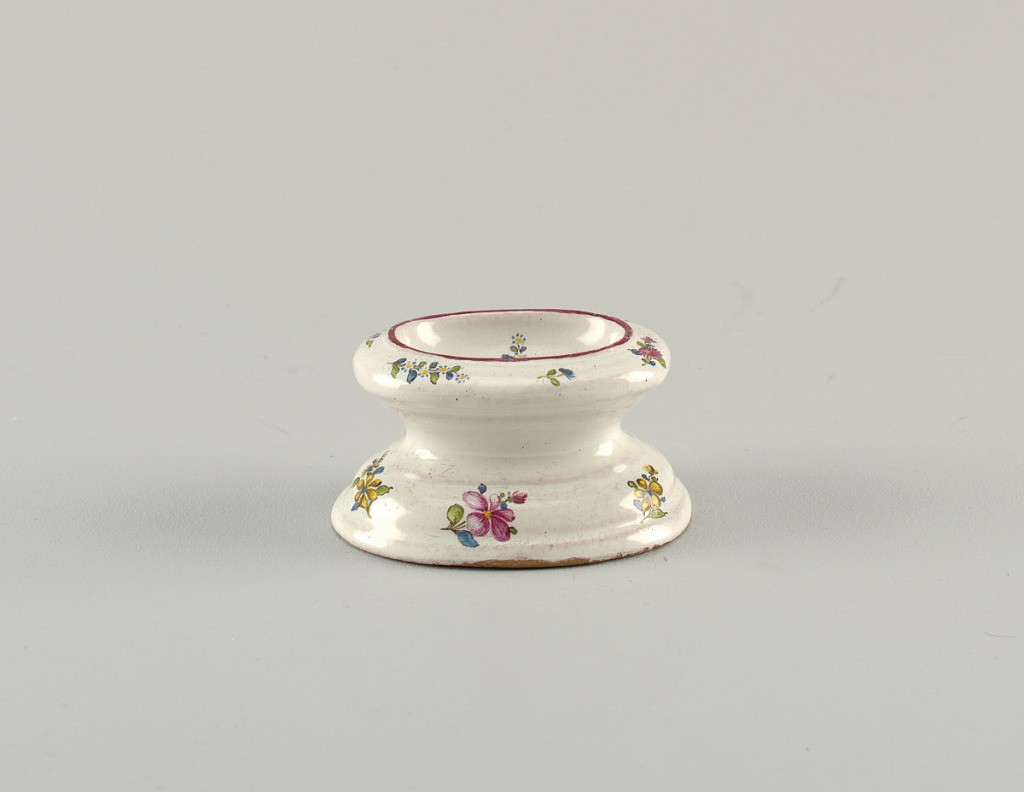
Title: Pair of salt cellars
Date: mid- 18th century
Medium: Tin-glazed earthenware
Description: Oval, on a high spreading foot. Decorated with scattered polychrome florals sprays on a white ground.